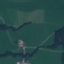
Land use / land cover: Pasture